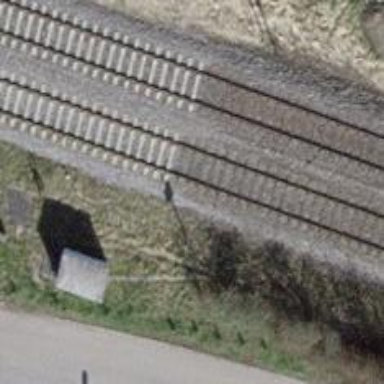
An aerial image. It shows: Railway milestone.